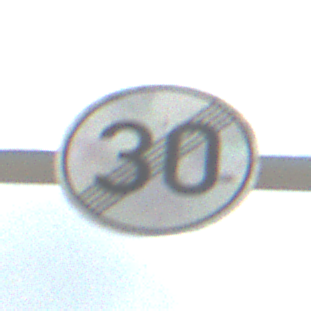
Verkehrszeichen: EndeGeschwindigkeit30
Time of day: Midday
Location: Outdoor (Suburban)
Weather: PartlyCloudy
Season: Summer
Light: Natural